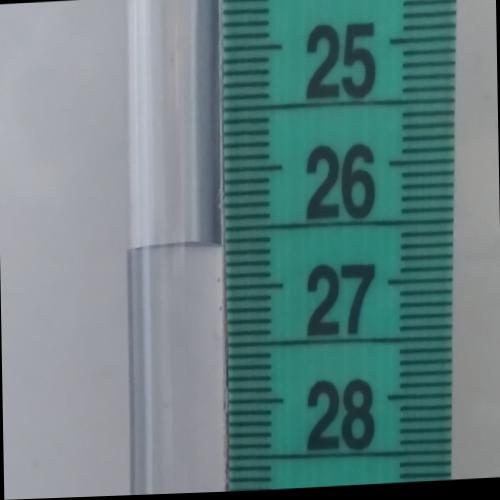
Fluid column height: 26.6 cm